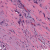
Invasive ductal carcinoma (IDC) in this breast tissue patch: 1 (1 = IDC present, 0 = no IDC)